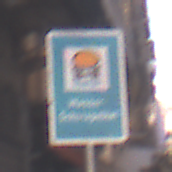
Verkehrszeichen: Wasserschutzgebiet
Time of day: MorningAfternoon
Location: Outdoor (Urban)
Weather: Clear
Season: NotSpecified
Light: Natural